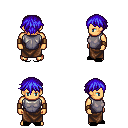
a pixel art fantasy rpg character, male body template, human, tanned skin, steel chest armor, robe skirt, blue short bangs hairstyle, leather bracers, black slippers, four views (front, back, left, right), 2x2 character sprite sheet, small pixel art, hard edges, no anti-aliasing